Question: I do not use Xcode to build my IPA. I tried searching apple documentation, but I cannot find what the key values are for all possible system capabilities. In order to not be lazy, I also tried to archive a project with these capabilities turned on, and searched through the IPA, but cannot find where 'Xcode6' is hiding these entitlements.
For users using Xcode6 these are the capabilities listed here

Since I generate my IPA manually, I need to know what these keys are in order to match the capabilities set on my App Identifier.
Here are the key values, they were actually in the 'project.pbxproj' file, thanks for the help @colinta
'''
SystemCapabilities = {
com.apple.ApplicationGroups.iOS = {
enabled = 1;
};
com.apple.BackgroundModes = {
enabled = 1;
};
com.apple.DataProtection = {
enabled = 1;
};
com.apple.GameCenter = {
enabled = 1;
};
com.apple.HealthKit = {
enabled = 1;
};
com.apple.HomeKit = {
enabled = 1;
};
com.apple.InAppPurchase = {
enabled = 1;
};
com.apple.InterAppAudio = {
enabled = 1;
};
com.apple.Keychain = {
enabled = 1;
};
com.apple.Maps.iOS = {
enabled = 1;
};
com.apple.OMC = {
enabled = 1;
};
com.apple.Passbook = {
enabled = 1;
};
com.apple.SafariKeychain = {
enabled = 1;
};
com.apple.VPNLite = {
enabled = 1;
};
com.apple.WAC = {
enabled = 1;
};
com.apple.iCloud = {
enabled = 1;
};
};
'''
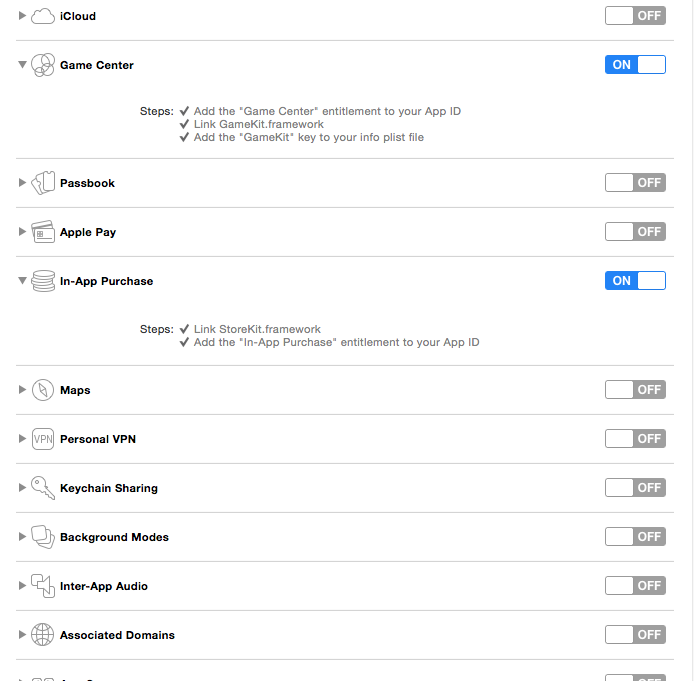
Answer: Your screenshot gave me an idea - check the diff of the project.pbxproj file! Came up with this:
'''
+ SystemCapabilities = {
+ com.apple.GameCenter = {
+ enabled = 1;
+ };
+ com.apple.InAppPurchase = {
+ enabled = 1;
+ };
+ };
'''
HTH